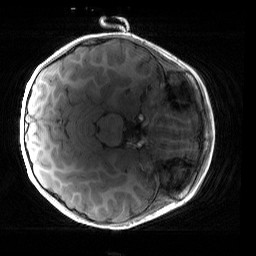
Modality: T1w
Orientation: axial
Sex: male
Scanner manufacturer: siemens
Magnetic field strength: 3 T
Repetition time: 1.9 s
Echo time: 0.00243 s